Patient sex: M
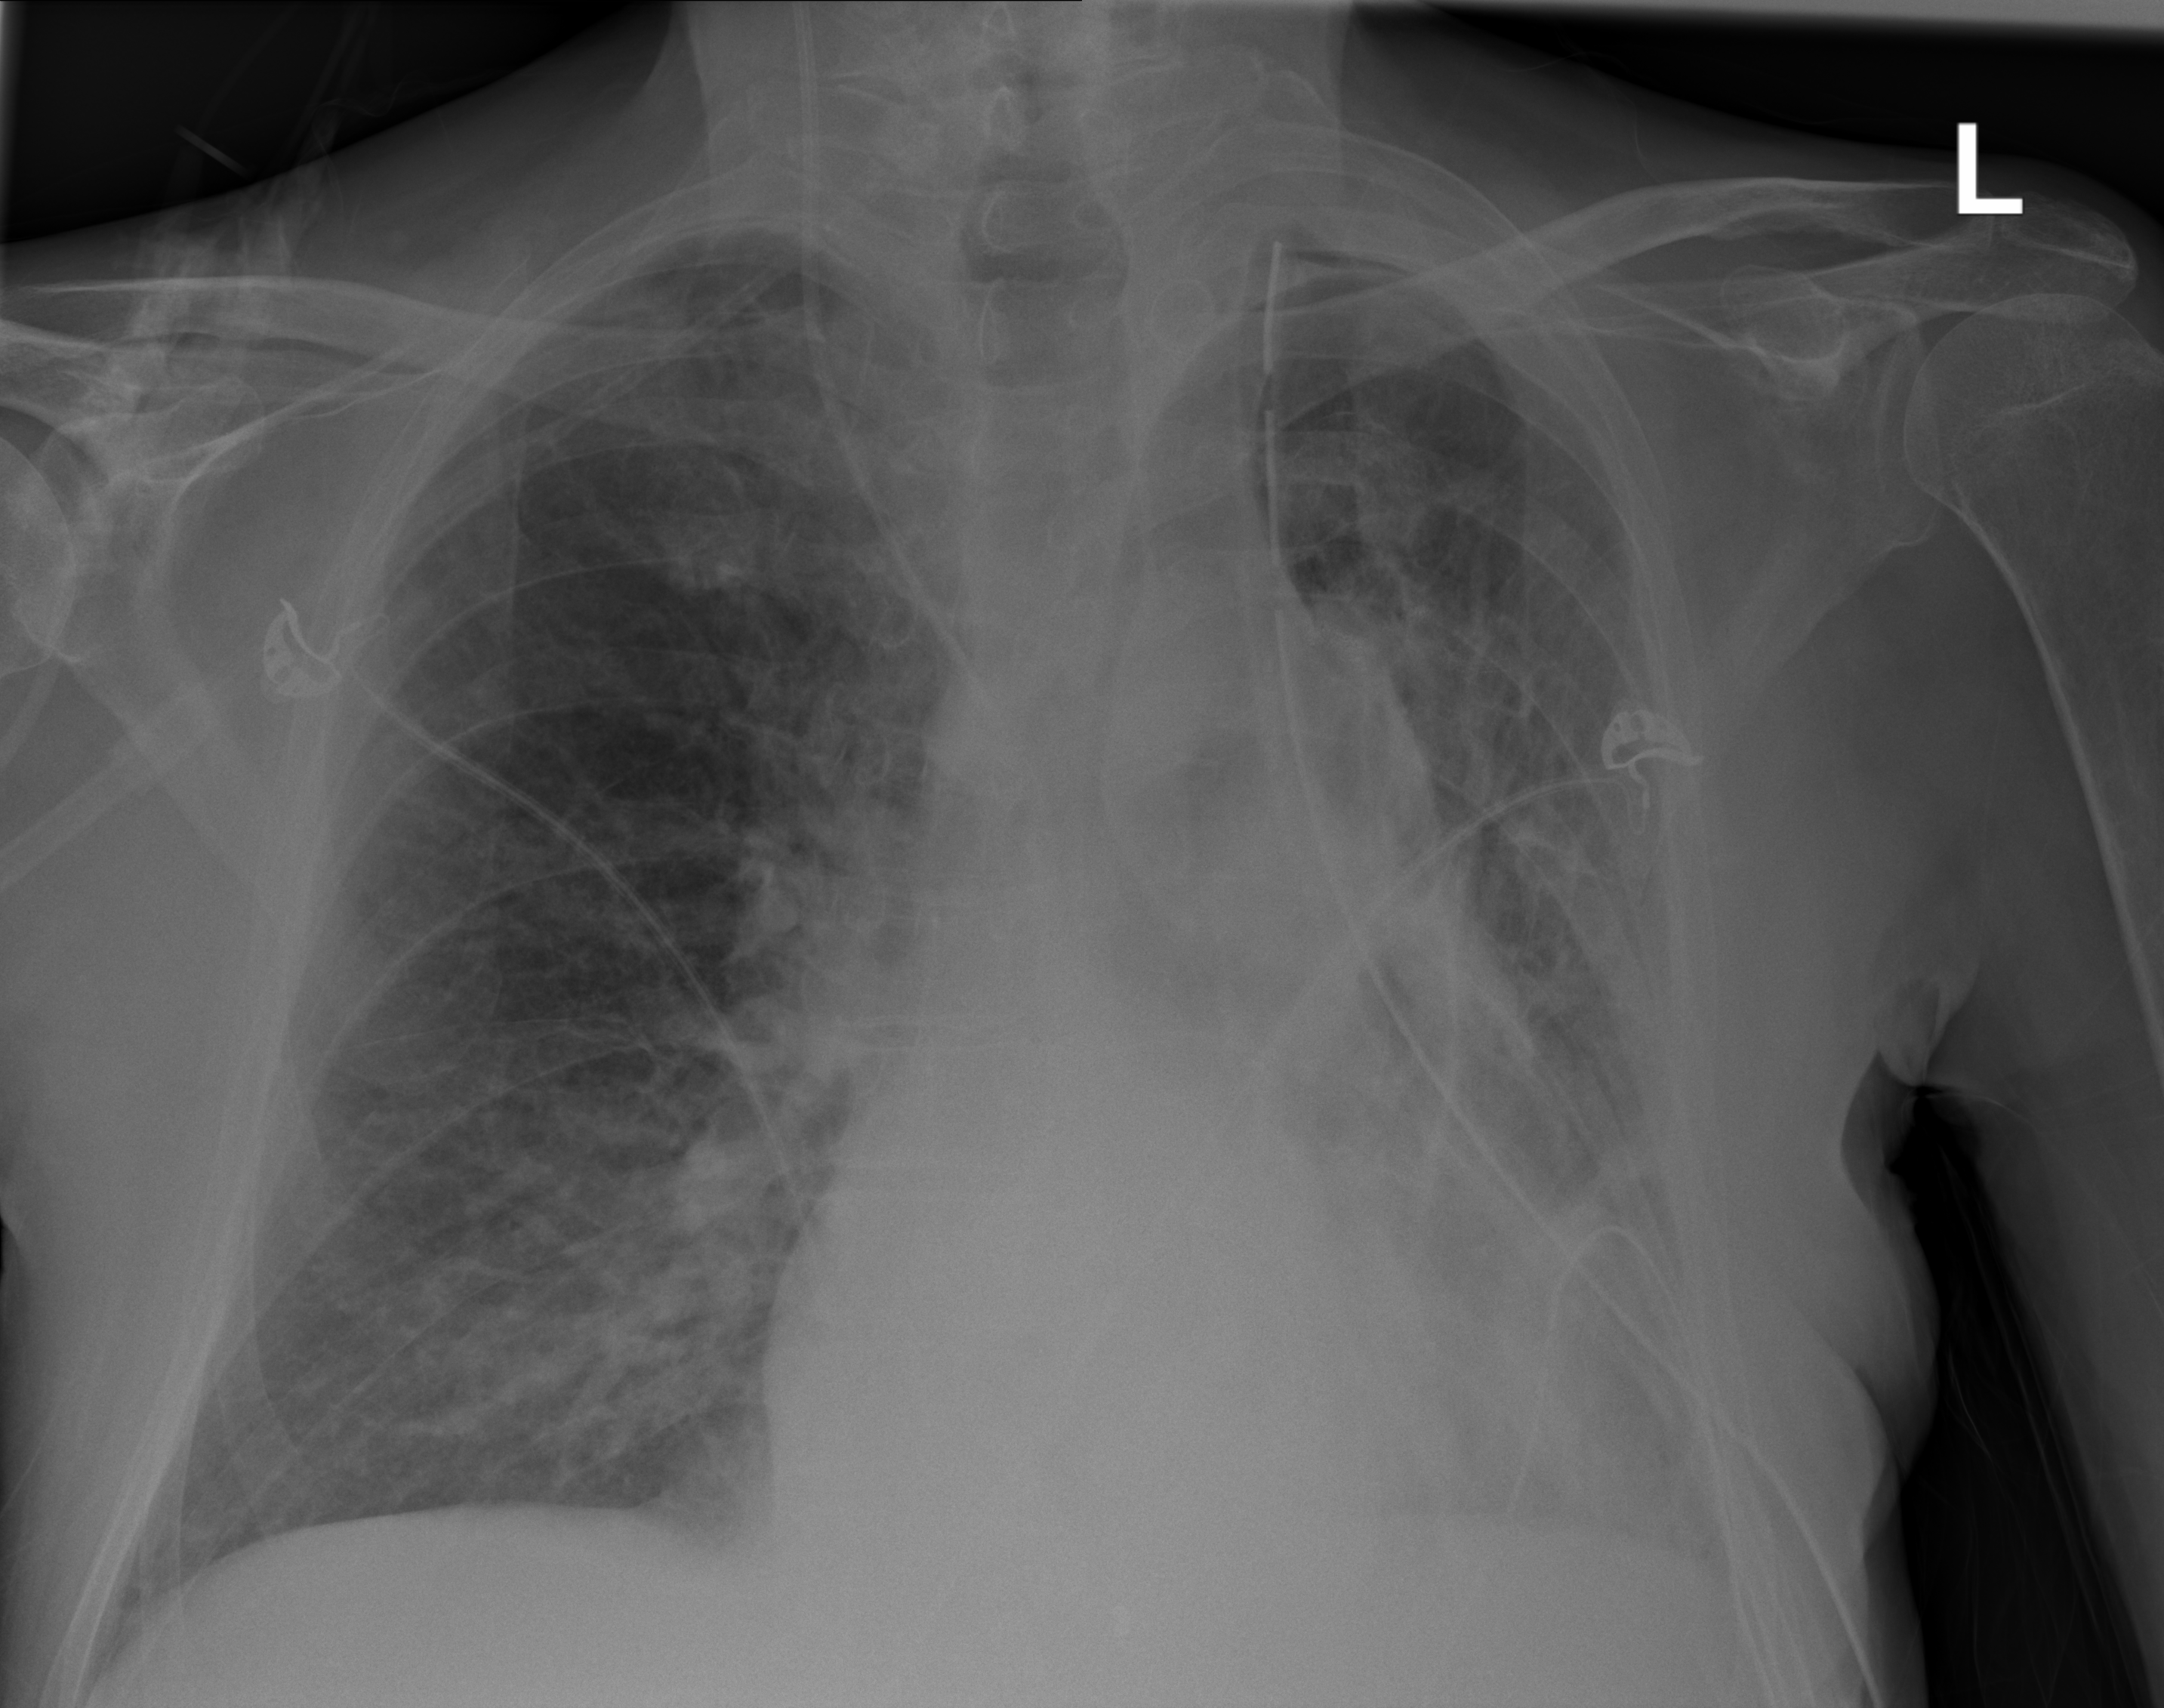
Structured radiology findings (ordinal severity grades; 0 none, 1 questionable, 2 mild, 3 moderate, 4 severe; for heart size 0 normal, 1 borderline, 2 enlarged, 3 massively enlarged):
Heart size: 1
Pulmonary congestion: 2
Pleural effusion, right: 0
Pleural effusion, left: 1
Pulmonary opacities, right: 2
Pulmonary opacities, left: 3
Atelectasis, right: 2
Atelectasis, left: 3